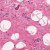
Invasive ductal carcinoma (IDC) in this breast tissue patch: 0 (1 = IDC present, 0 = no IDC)